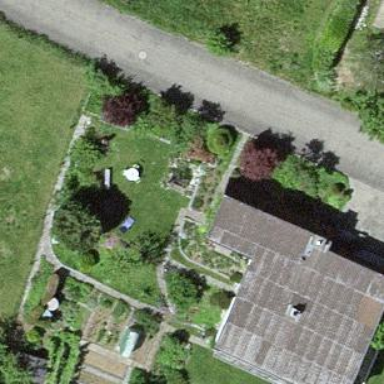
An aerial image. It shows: Simple house.